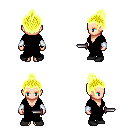
a pixel art fantasy rpg character, female body template, human, light skin, black robe, white pants, gold short topknot hairstyle, white cloth bracers, black shoes, dagger, four views (front, back, left, right), 2x2 character sprite sheet, small pixel art, hard edges, no anti-aliasing